Question: I am using MySQL REGEXP to assign reviews into different topics and output them into separate columns. The problem is- some reviews may not get assigned to any topic, which is why I need an "Other" column. How do I modify the query below to achieve that?
'''
SELECT
text,
text REGEXP 'keywords' AND text REGEXP 'other keywords' AND .... AS Cleanliness,
text REGEXP 'keywords' AND text REGEXP 'other keywords' AND .... AS Restaurant,
text REGEXP 'keywords' AND text REGEXP 'other keywords' AND .... AS Wifi,
FROM review_table;
'''
The end result should look like this:

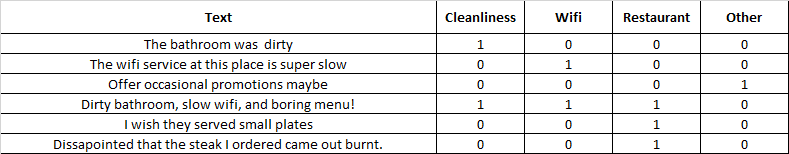
Answer: One solution would be create anoter REGEXP expression that represents the negation of all other expressions. But that can quickly become tedious to maintain.
Another option is to just wrap the query and analyze the results in the outer query to generate the additional column. This should be as simple as:
'''
SELECT x.*, (Cleanliness + Food + Wifi = 0) AS Other
FROM (
--- original query
) x
'''
---
Tip: in MySQL, the return value of a condition expression is '1' on success and '0' on failure. This means that this expression:
'''
CASE
WHEN review REGEXP 'relevant keywords'
AND review REGEXP 'additional keywords if necessary'
THEN 1
ELSE 0
END AS 'Cleanliness'
'''
Can also be written:
'''
(
review REGEXP 'relevant keywords'
AND review REGEXP 'additional keywords if necessary'
) AS 'Cleanliness'
'''